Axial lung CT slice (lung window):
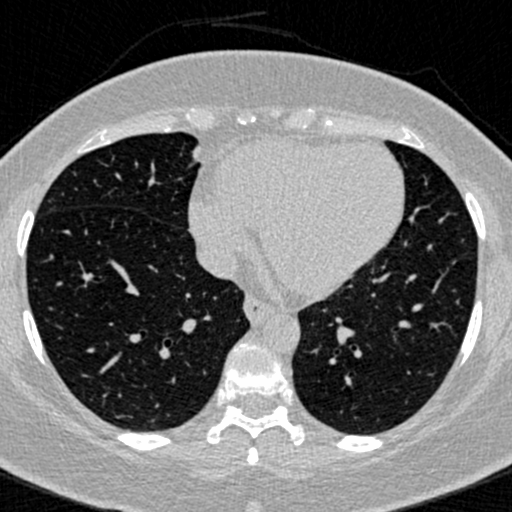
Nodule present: no